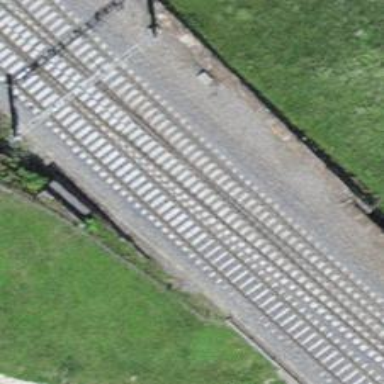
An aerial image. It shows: Railway track with contact lines for electrification.